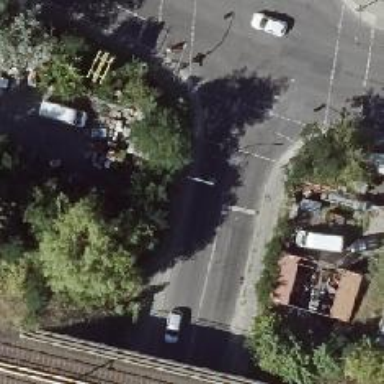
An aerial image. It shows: Road with traffic signals.